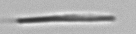
Label: fiber